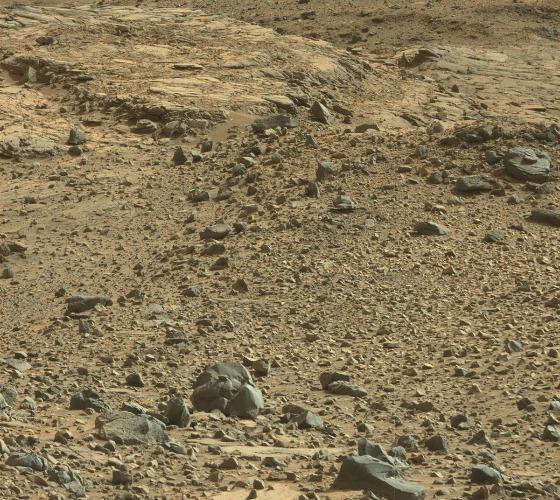
Terrain classes present: Bedrock, Gravel / Sand / Soil, Rock, Shadow